Question:
I have created a test software to test our product, but in some cases other customer provide there API/Tool and etc... to test there specific parameter.
I want is to click the button on other the application (Automatically Click).
Basically we want it so the operator will not click the wrong button even there have a work instruction.
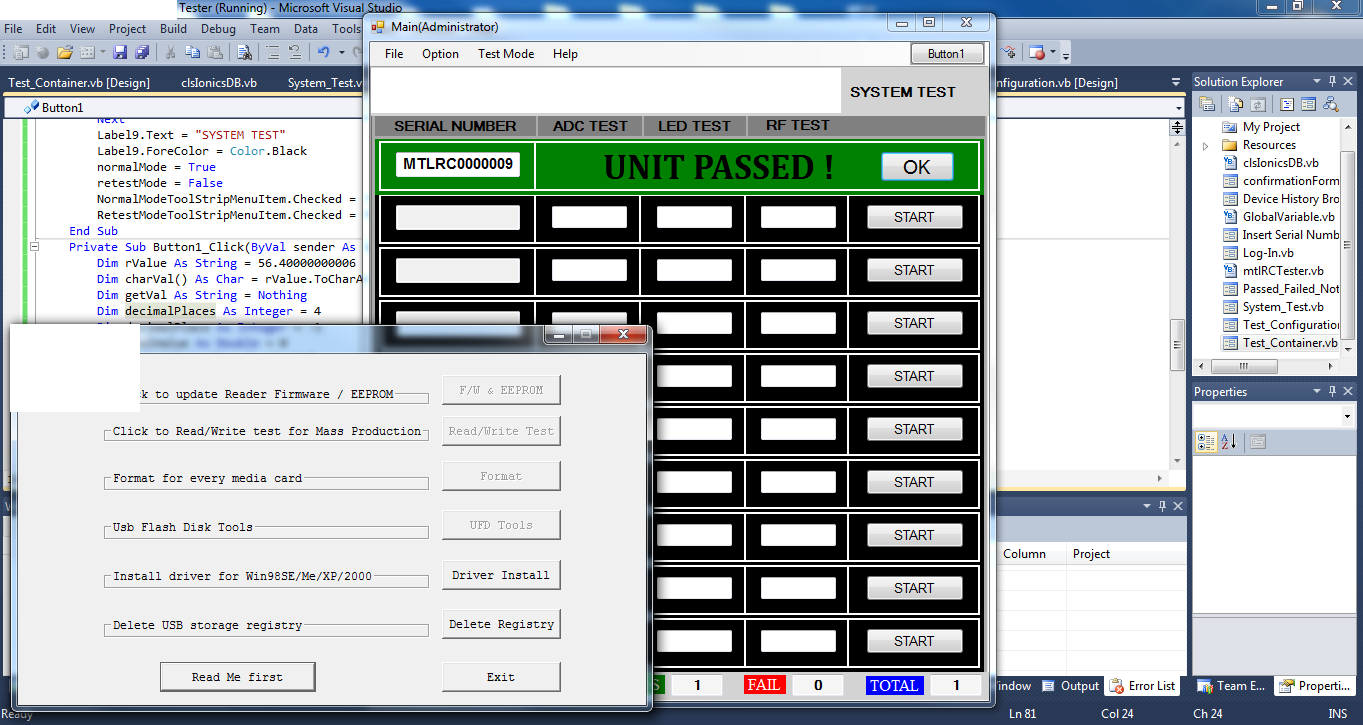
Answer: '------------------------------FORM-----------------------------------------------
'''
Public Class Form1
Private Sub Timer1_Tick(ByVal sender As System.Object, ByVal e As System.EventArgs) Handles Timer1.Tick
LeftClick()
End Sub
Private Sub Button1_Click(ByVal sender As System.Object, ByVal e As System.EventArgs) Handles Button1.Click
If CommandType.Text = "Start" Then
Timer1.Enabled = True
CommandType.Text = "Stop"
Else
Timer1.Enabled = False
CommandType.Text = "Start"
End If
End Sub
Private Sub Button2_Click(ByVal sender As System.Object, ByVal e As System.EventArgs) Handles Button2.Click
MoveMouse(300, 75)
LeftClick()
LeftClick()
End Sub
End Class
'''
'------------------------------MODULE----------------------------------------------
'''
Module Module1
Public Declare Sub mouse_event Lib "user32" (ByVal dwFlags As Integer, ByVal dx As Integer, ByVal dy As Integer, ByVal cButtons As Integer, ByVal dwExtraInfo As Integer)
Public Declare Function SetCursorPos Lib "user32" (ByVal x As Integer, ByVal y As Integer) As Integer
Public Declare Function GetCursorPos Lib "user32" (ByVal lpPoint As POINTAPI) As Integer
Public Const MOUSEEVENTF_LEFTDOWN = &H2
Public Const MOUSEEVENTF_LEFTUP = &H4
Public Const MOUSEEVENTF_MIDDLEDOWN = &H20
Public Const MOUSEEVENTF_MIDDLEUP = &H40
Public Const MOUSEEVENTF_RIGHTDOWN = &H8
Public Const MOUSEEVENTF_RIGHTUP = &H10
Public Const MOUSEEVENTF_MOVE = &H1
Public Structure POINTAPI
Dim x As Integer
Dim y As Integer
End Structure
Public Function GetX() As Integer
: Dim n As POINTAPI
GetCursorPos(n)
GetX = n.x
End Function
Public Function GetY() As Integer
Dim n As POINTAPI
GetCursorPos(n)
GetY = n.y
End Function
Public Sub LeftClick()
LeftDown()
LeftUp()
End Sub
Public Sub LeftDown()
mouse_event(MOUSEEVENTF_LEFTDOWN, 0, 0, 0, 0)
End Sub
Public Sub LeftUp()
mouse_event(MOUSEEVENTF_LEFTUP, 0, 0, 0, 0)
End Sub
Public Sub MiddleClick()
MiddleDown()
MiddleUp()
End Sub
Public Sub MiddleDown()
mouse_event(MOUSEEVENTF_MIDDLEDOWN, 0, 0, 0, 0)
End Sub
Public Sub MiddleUp()
mouse_event(MOUSEEVENTF_MIDDLEUP, 0, 0, 0, 0)
End Sub
Public Sub RightClick()
RightDown()
RightUp()
End Sub
Public Sub RightDown()
mouse_event(MOUSEEVENTF_RIGHTDOWN, 0, 0, 0, 0)
End Sub
Public Sub RightUp()
mouse_event(MOUSEEVENTF_RIGHTUP, 0, 0, 0, 0)
End Sub
Public Sub MoveMouse(ByVal xMove As Integer, ByVal yMove As Integer)
mouse_event(MOUSEEVENTF_MOVE, xMove, yMove, 0, 0)
End Sub
Public Sub SetMousePos(ByVal xPos As Integer, ByVal yPos As Integer)
SetCursorPos(xPos, yPos)
End Sub
End Module
'''
This will allow you to Left click, Right click and move cursor base on X and Y Axis.